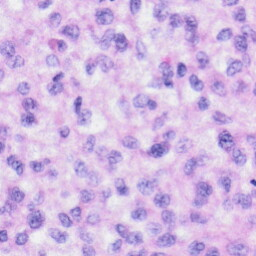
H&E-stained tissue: Liver